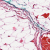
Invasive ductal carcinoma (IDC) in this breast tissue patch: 0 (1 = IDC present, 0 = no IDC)